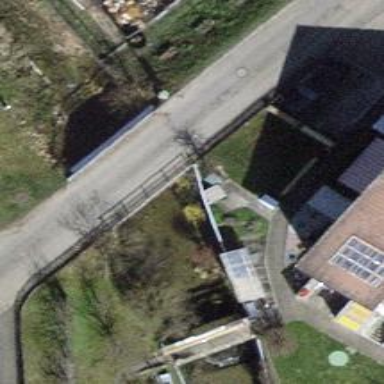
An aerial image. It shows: Residential road with bridge.